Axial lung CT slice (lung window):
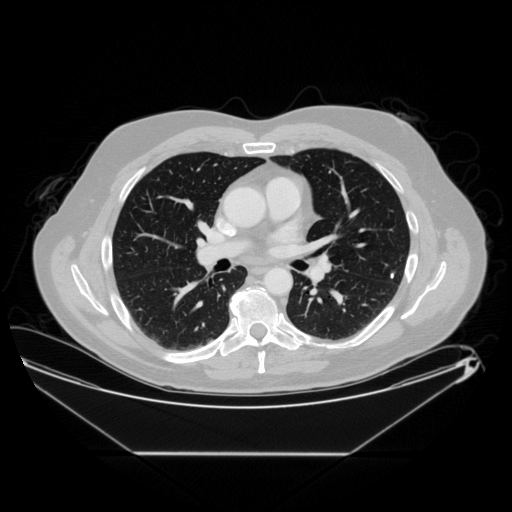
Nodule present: yes
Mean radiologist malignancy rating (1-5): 1